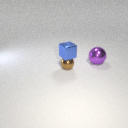
small blue metal cube above small brown metal sphere